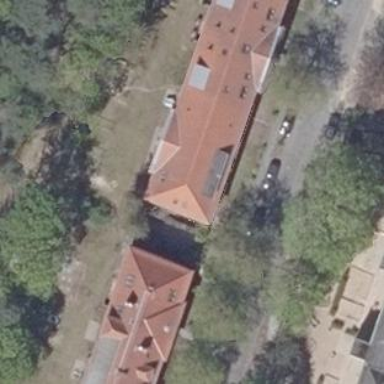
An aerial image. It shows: Terrace building.